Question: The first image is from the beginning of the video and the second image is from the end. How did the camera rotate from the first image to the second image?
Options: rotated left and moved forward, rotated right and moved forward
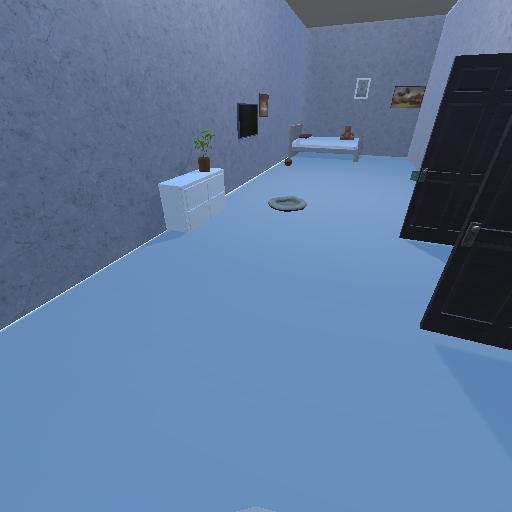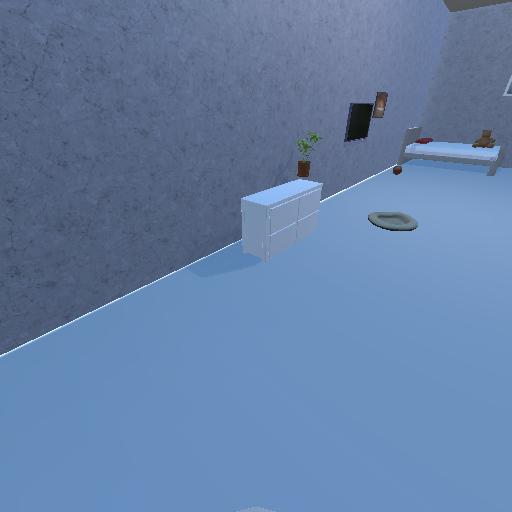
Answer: rotated left and moved forward